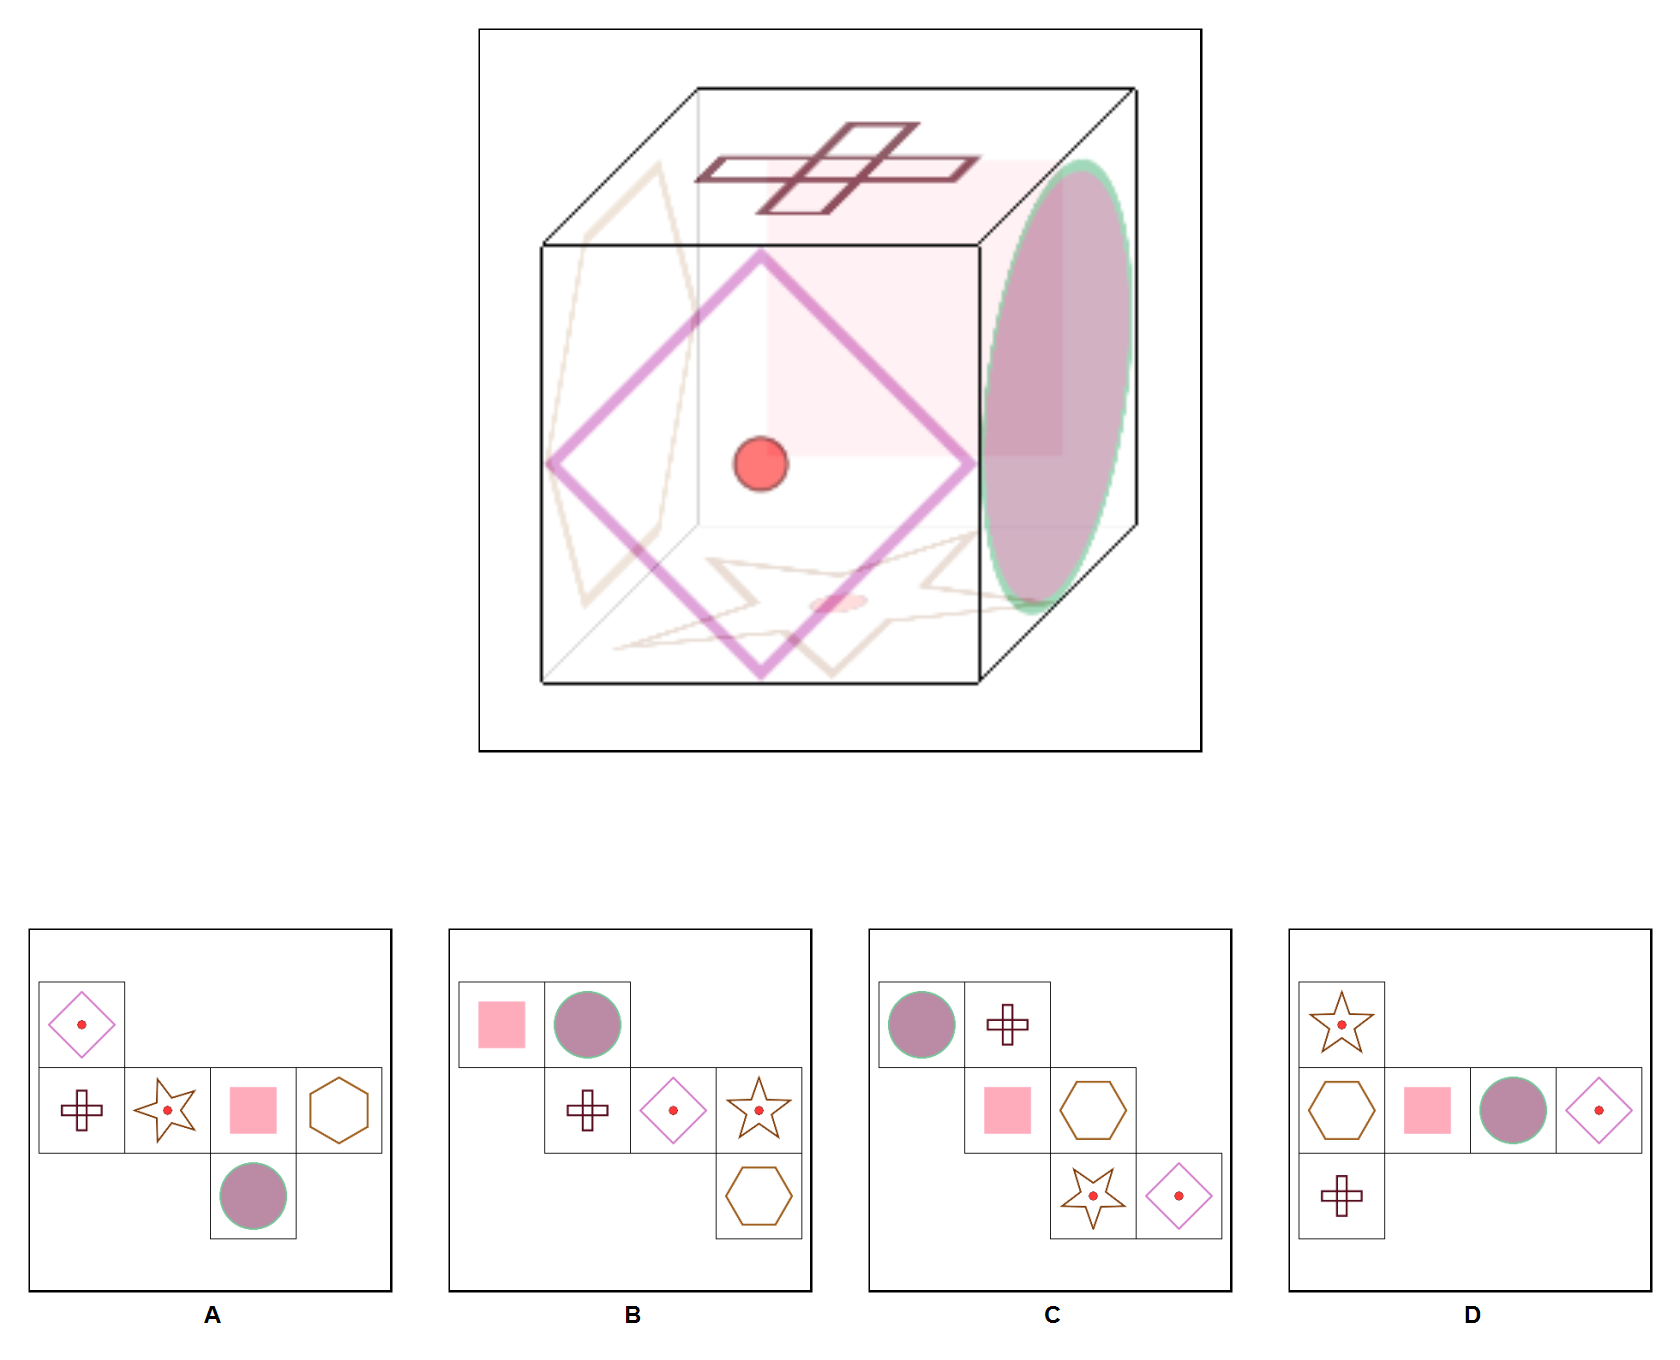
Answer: A